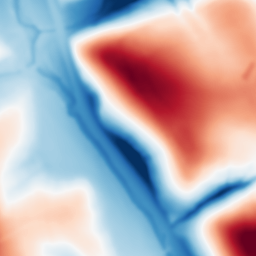
Category: multiscale
Decomposition family: dog
Decomposition parameters: sigma_low: 2
sigma_high: 50
Upsampling method: sinc_blackman
Upsampling parameters: scale: 4
kernel_size: 16
Upsampling scale: 4